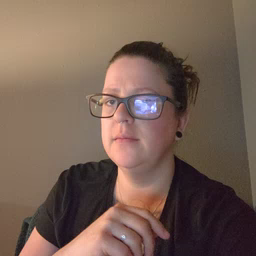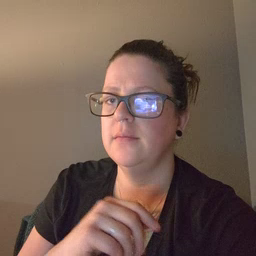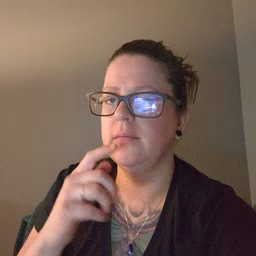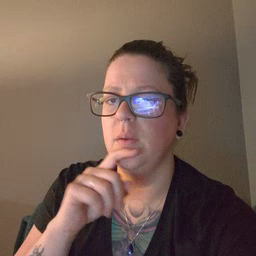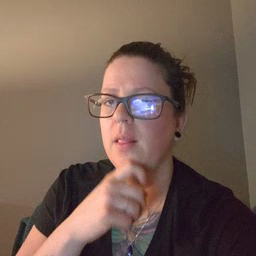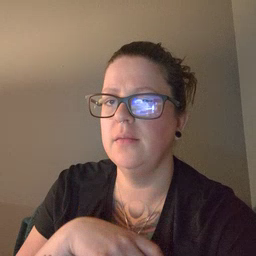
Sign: cereal